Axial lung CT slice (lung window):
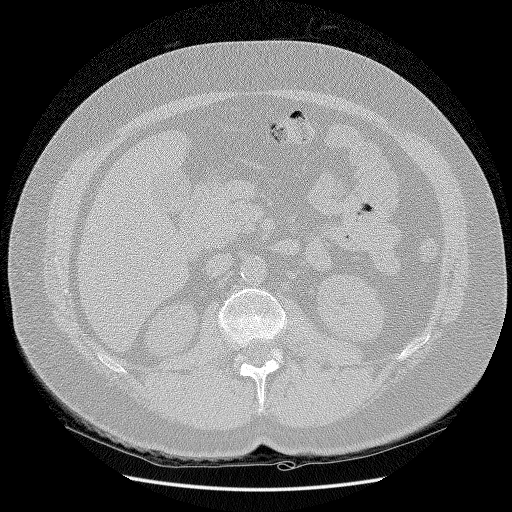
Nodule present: no